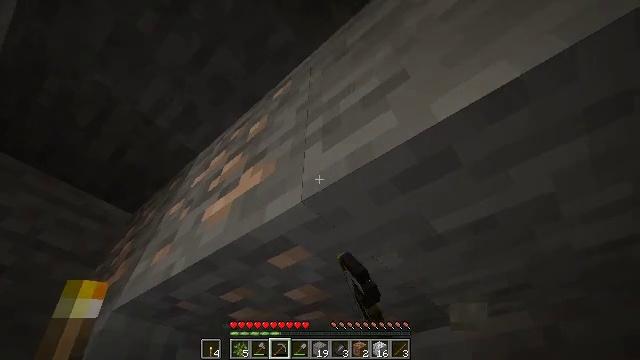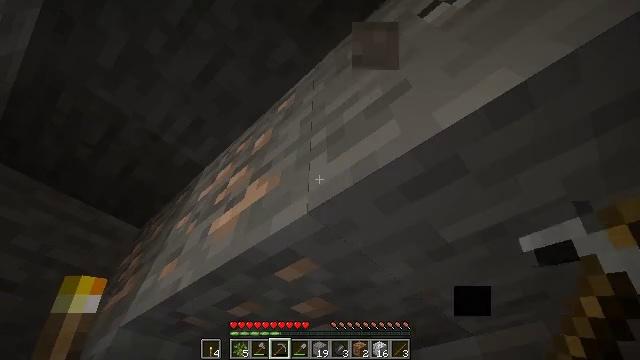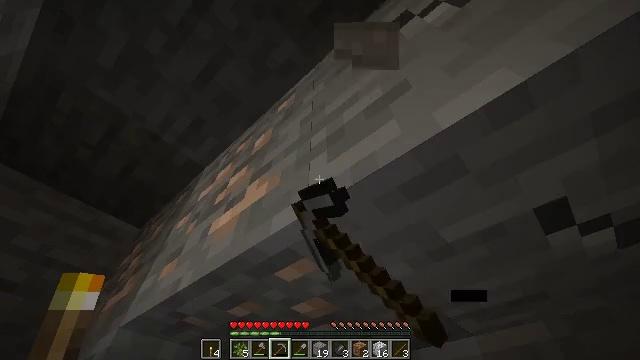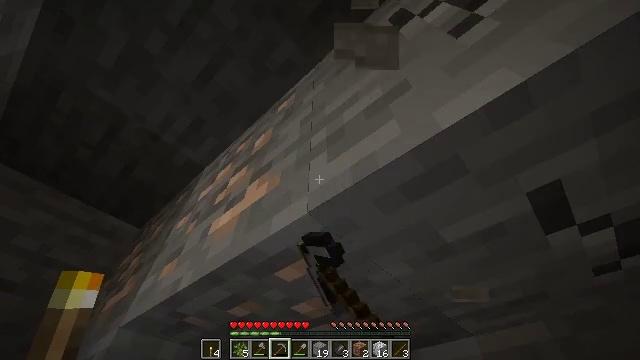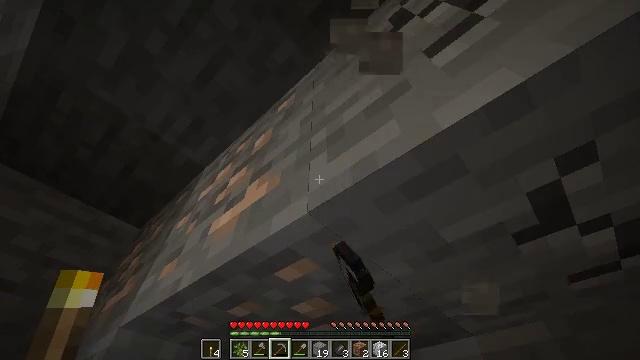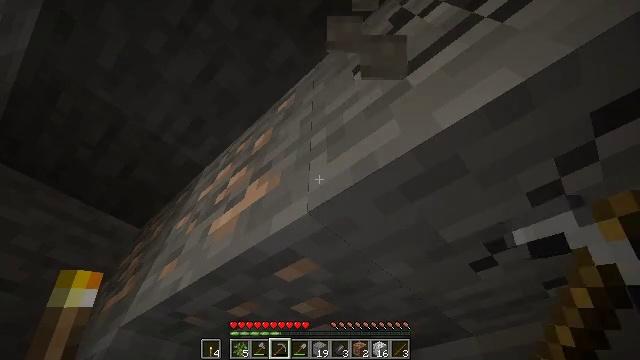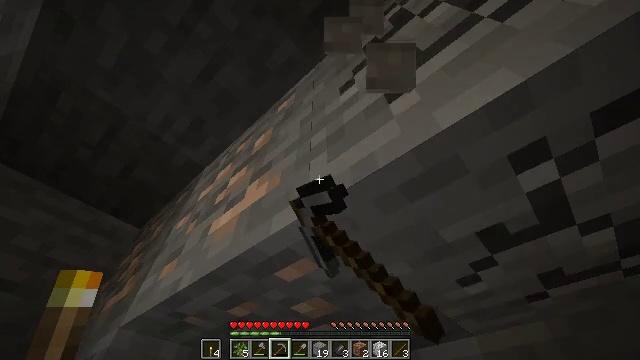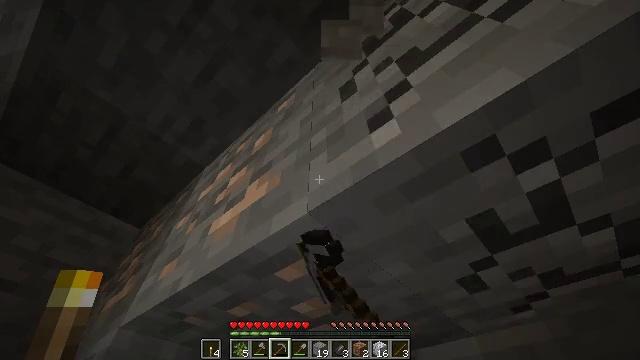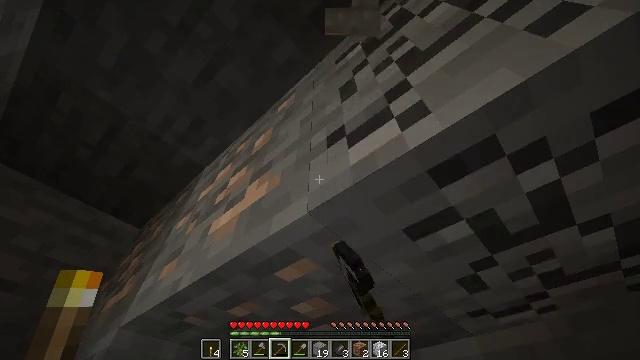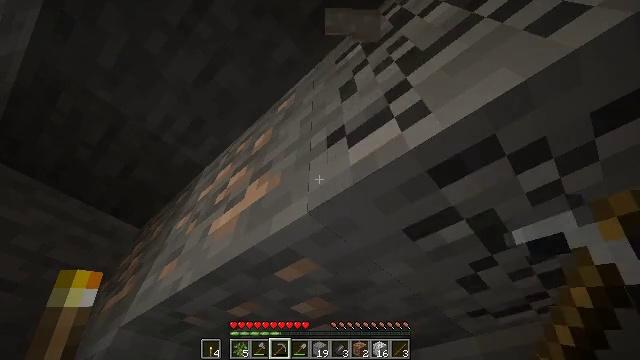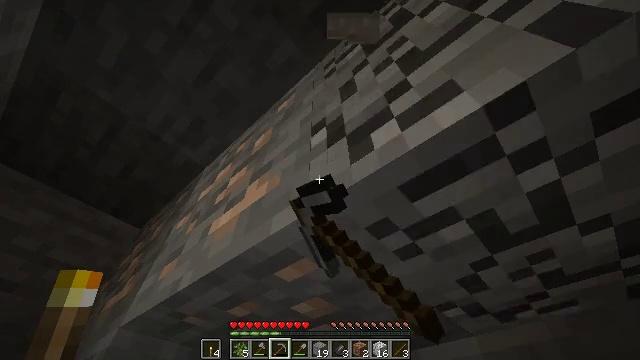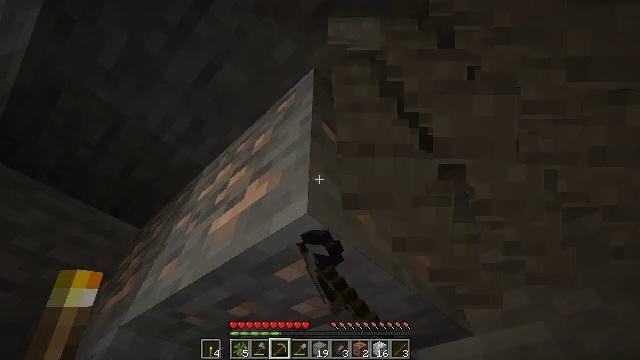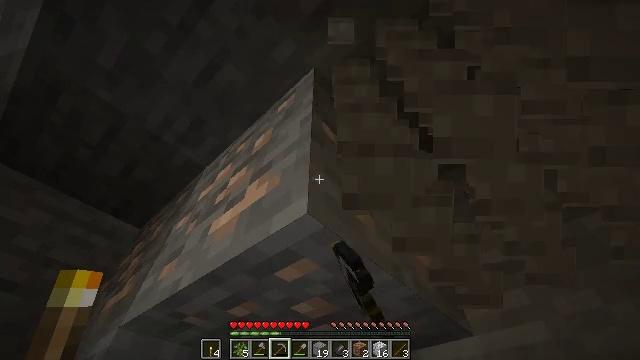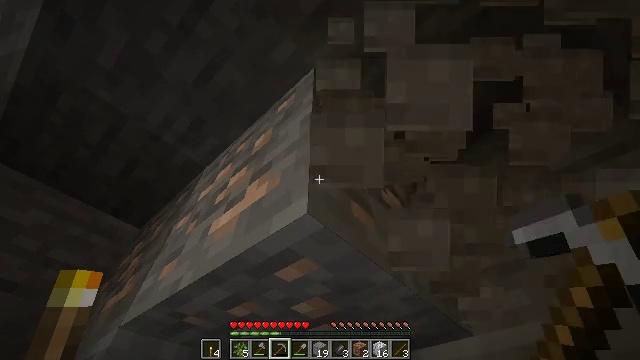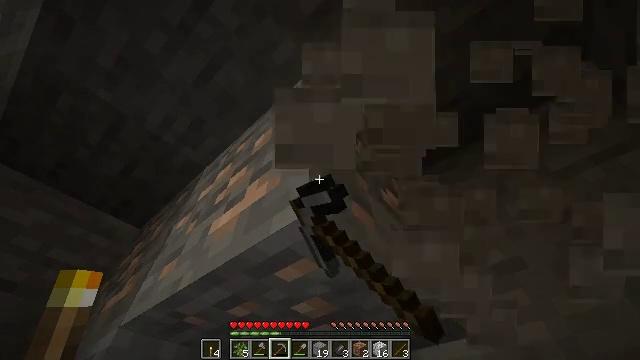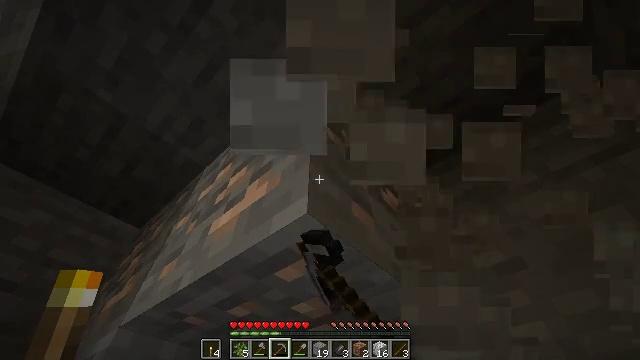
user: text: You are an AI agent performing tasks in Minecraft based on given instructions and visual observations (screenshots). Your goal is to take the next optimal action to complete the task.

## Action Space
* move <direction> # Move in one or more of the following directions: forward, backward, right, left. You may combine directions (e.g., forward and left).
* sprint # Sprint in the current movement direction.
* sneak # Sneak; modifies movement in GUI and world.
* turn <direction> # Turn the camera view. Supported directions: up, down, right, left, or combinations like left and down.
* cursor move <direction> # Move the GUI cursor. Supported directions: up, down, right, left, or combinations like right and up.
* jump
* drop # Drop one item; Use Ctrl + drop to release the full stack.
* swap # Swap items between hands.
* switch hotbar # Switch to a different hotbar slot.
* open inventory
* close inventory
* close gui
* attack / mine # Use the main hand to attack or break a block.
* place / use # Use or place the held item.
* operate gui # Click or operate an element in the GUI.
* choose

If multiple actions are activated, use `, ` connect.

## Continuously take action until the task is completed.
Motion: motion action
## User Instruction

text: Harvest stone in the caves.
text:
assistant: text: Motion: turn left and up, attack / mine
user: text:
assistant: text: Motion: attack / mine
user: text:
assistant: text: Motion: attack / mine
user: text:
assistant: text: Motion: attack / mine
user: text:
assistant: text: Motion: attack / mine
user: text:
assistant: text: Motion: attack / mine
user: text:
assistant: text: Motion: attack / mine
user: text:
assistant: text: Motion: attack / mine
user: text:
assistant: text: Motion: attack / mine
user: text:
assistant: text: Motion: attack / mine
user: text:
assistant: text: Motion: attack / mine
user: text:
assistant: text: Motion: attack / mine
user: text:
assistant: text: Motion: attack / mine
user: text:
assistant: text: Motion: attack / mine
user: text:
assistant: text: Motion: attack / mine
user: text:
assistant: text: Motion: attack / mine
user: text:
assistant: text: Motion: attack / mine
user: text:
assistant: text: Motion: attack / mine
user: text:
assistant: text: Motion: attack / mine
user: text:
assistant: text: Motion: attack / mine
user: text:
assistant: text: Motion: attack / mine
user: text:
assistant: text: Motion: attack / mine
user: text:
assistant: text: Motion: attack / mine
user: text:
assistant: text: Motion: attack / mine
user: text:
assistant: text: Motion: attack / mine
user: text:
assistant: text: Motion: attack / mine
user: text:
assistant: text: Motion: attack / mine
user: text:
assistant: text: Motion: attack / mine
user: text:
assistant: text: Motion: attack / mine
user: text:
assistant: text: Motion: attack / mine